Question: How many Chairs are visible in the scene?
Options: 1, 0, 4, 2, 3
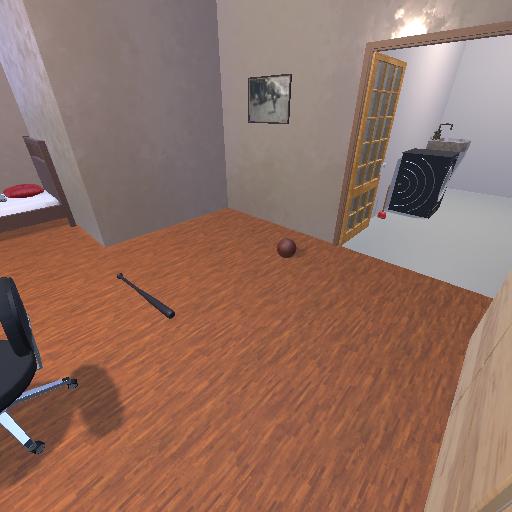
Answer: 1